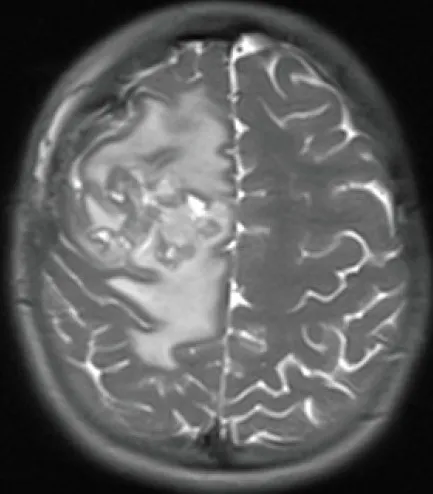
MRI brain 2013.
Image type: radiology (mri)